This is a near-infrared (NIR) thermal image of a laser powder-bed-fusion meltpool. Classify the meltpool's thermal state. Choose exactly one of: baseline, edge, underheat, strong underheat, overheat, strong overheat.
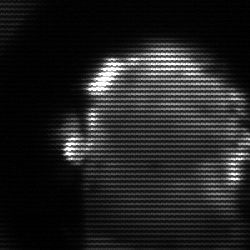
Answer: baseline